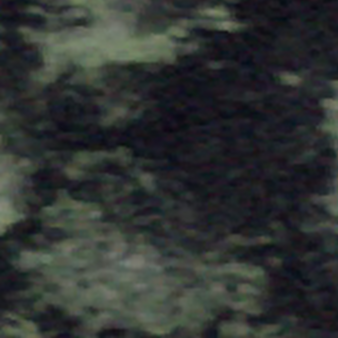
Label: other